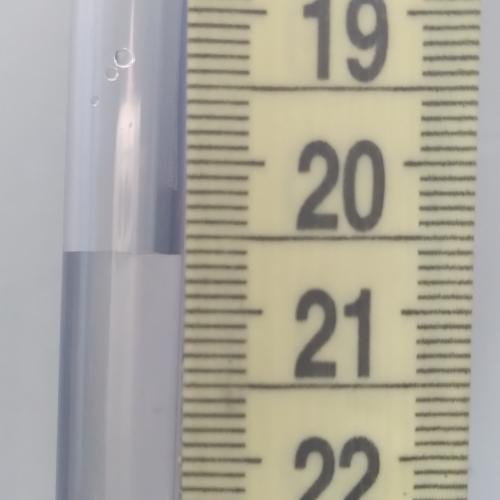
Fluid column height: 20.6 cm